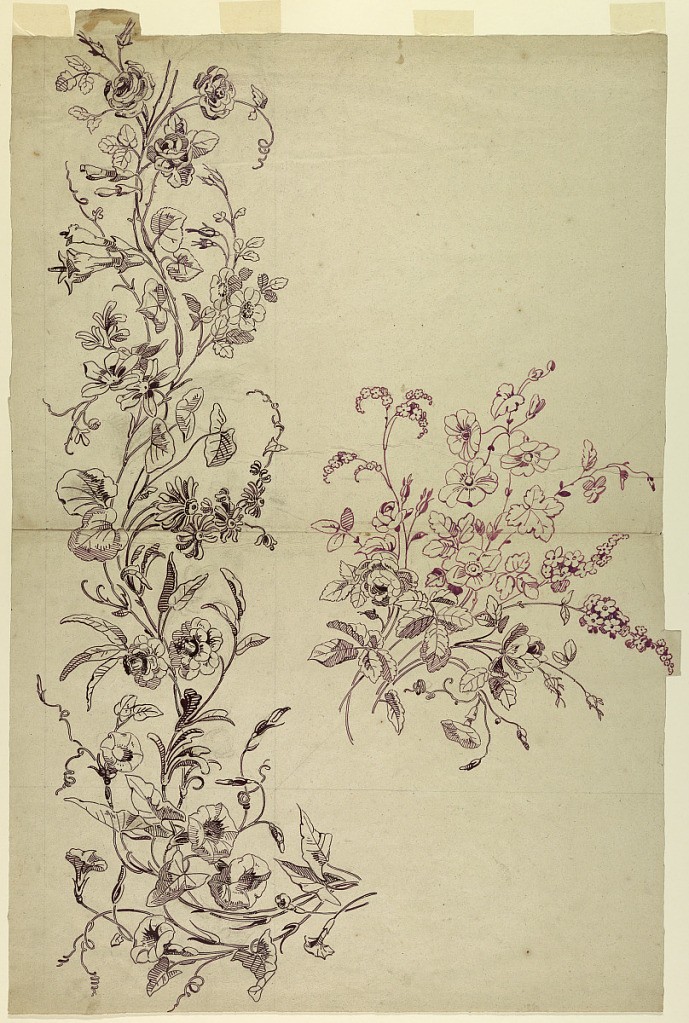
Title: Design for a Woven or Printed Fabric
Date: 1815–1840
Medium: Brush and purple watercolor on paper
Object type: Drawing
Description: The left bottom corner is shown. Rinceaux of flowers from the border. A bunch of flowers is displayed obliquely in the corner.